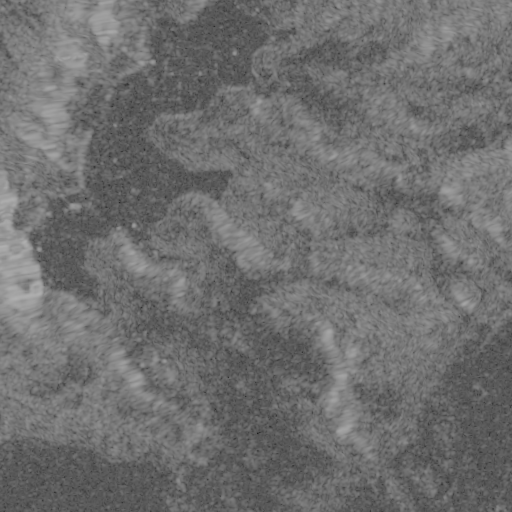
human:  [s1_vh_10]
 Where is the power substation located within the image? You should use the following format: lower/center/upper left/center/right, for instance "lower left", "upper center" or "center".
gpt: The power substation is located in the center left of the image.
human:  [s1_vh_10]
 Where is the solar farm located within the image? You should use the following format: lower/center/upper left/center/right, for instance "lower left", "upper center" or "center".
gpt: The solar farm is located in the upper left of the image.
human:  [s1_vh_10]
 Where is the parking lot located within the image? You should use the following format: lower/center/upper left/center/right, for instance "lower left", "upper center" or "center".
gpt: There is no parking lot in the image.

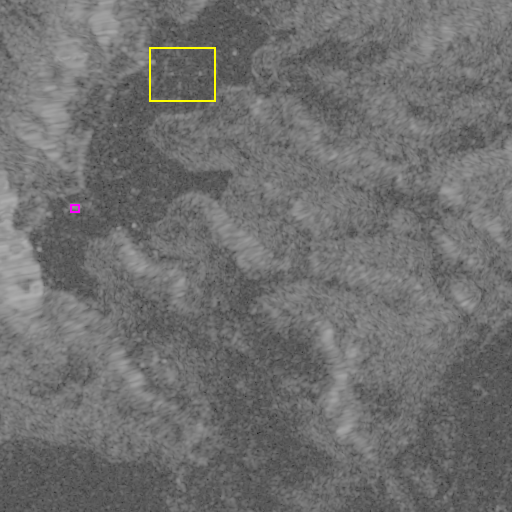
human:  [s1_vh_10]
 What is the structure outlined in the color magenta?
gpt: The structure outlined in magenta is a power substation.
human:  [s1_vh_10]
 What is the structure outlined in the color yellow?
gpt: The structure outlined in yellow is a solar farm.
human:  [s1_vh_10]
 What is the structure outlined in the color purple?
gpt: There is no purple outline.